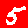
Digit: 5